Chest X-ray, AP view. Patient: 17 years old, sex F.
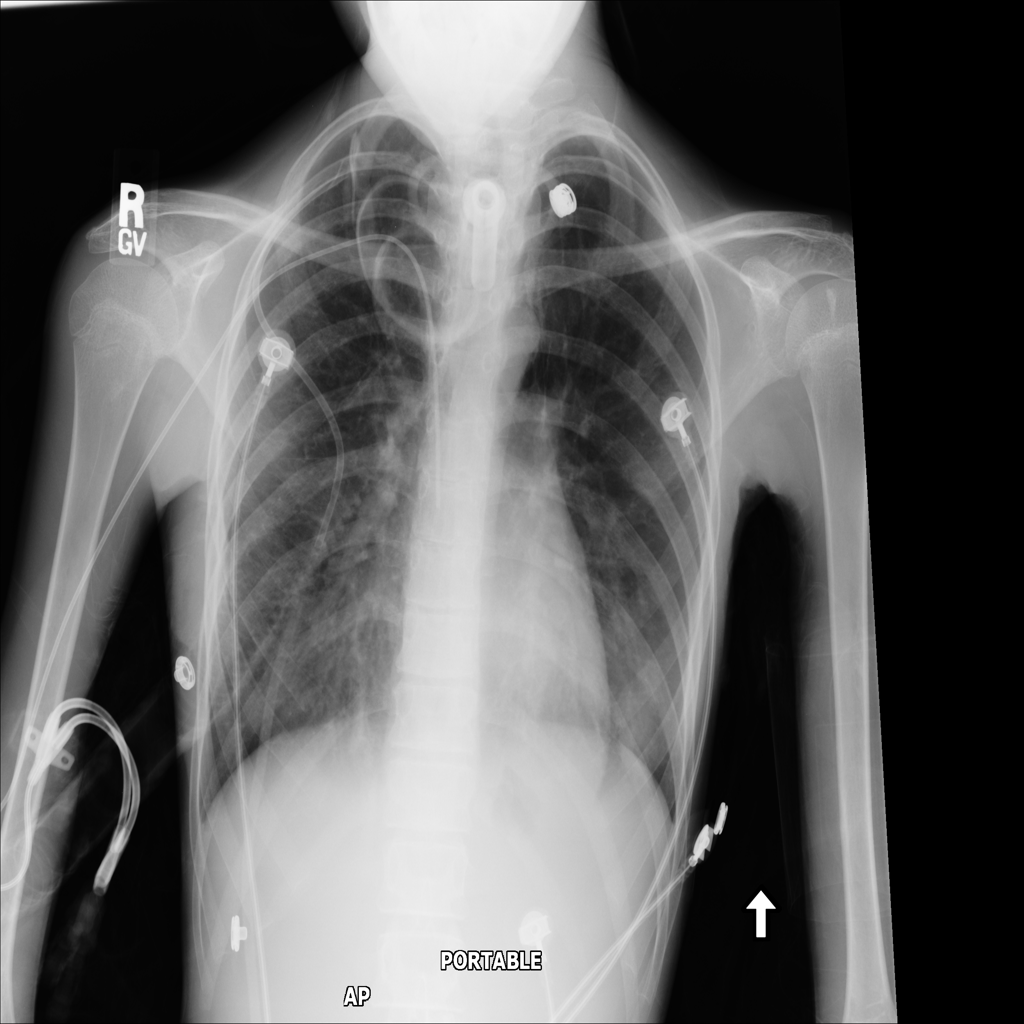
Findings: No Finding